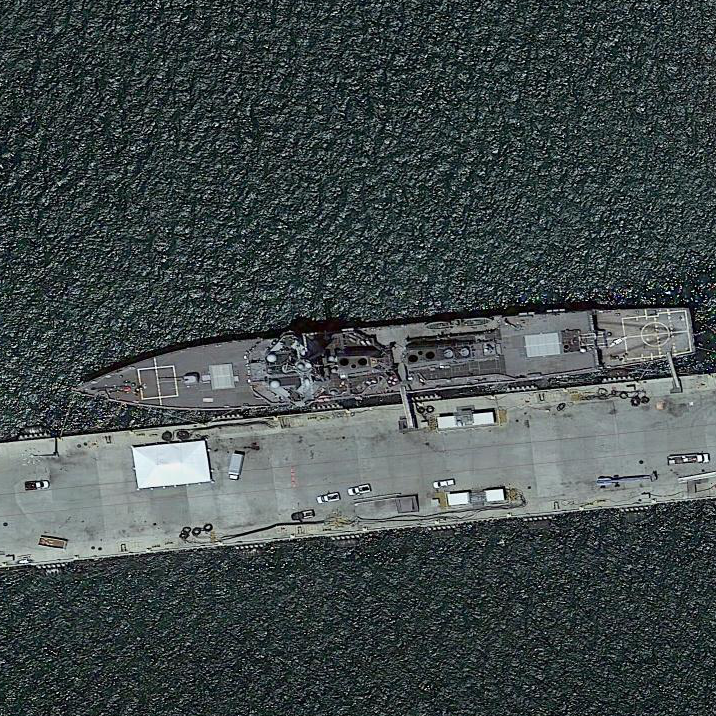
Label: Arleigh_Burke-class_destroyer